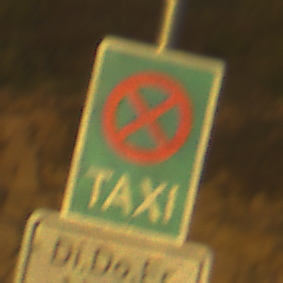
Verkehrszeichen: Taxenstand
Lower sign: ZeitangabenMitBeschraenkungAufWochentage3
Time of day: SunriseSunset
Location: Outdoor (RoadRail)
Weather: PartlyCloudy
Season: NotSpecified
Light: Natural